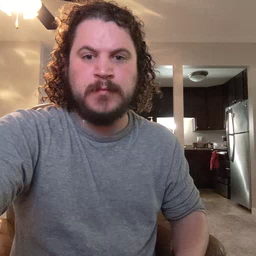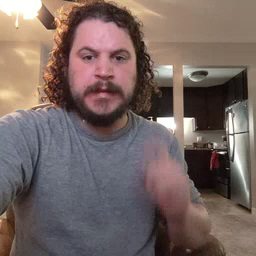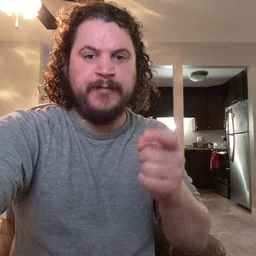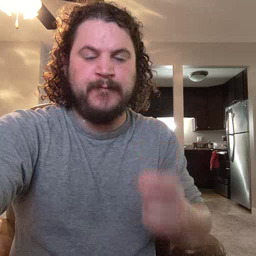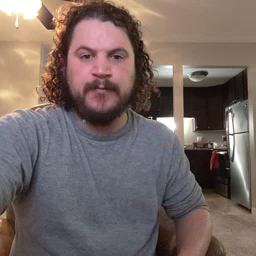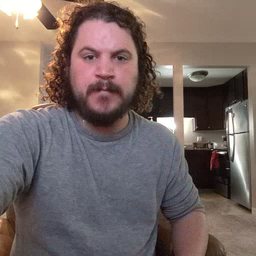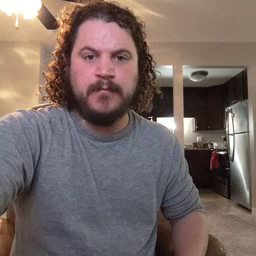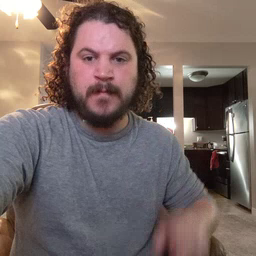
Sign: gift